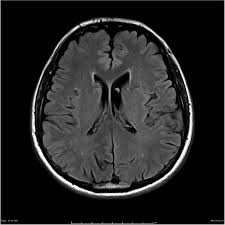
Label: notumor